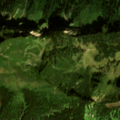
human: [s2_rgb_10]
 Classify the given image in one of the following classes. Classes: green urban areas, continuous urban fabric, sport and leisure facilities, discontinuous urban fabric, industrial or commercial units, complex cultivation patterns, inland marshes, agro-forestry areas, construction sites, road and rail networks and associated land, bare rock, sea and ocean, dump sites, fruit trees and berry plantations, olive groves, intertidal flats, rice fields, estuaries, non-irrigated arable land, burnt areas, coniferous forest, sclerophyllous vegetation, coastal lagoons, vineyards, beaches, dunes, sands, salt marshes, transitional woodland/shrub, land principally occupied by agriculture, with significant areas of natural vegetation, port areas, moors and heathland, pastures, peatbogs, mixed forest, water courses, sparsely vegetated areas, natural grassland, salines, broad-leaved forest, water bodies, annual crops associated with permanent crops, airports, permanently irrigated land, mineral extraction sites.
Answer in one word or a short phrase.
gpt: coniferous forest, natural grassland, transitional woodland/shrub